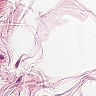
Metastatic tissue present: no